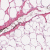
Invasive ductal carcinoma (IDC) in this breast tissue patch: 0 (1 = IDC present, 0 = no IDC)